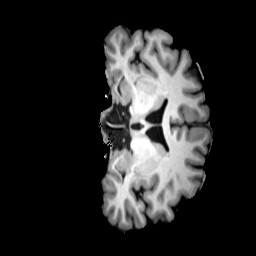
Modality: T1w
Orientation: coronal
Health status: ill
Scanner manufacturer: siemens
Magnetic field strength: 3 T
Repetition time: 2 s
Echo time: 0.00303 s